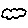
Label: cloud